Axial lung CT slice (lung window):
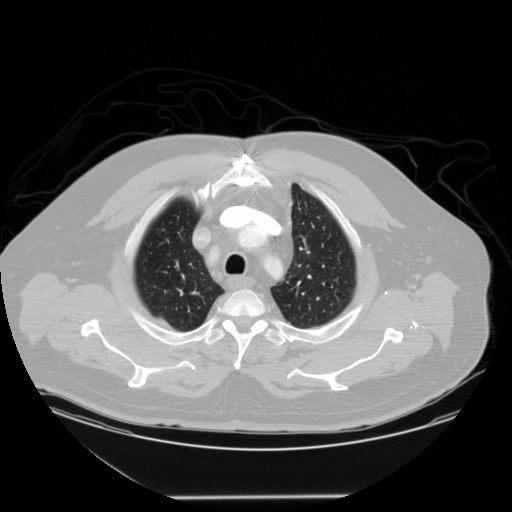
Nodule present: no